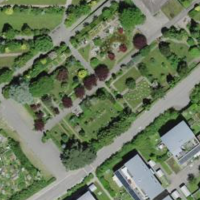
EUNIS habitat code: 53
Species observed at this site:
Aster amellus